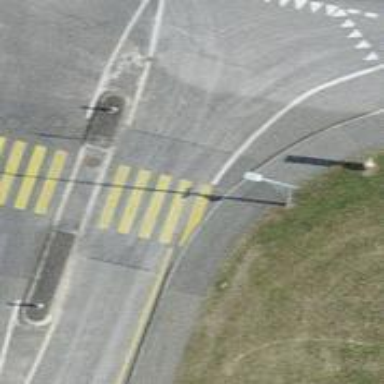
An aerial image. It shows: Kerb serving as barrier.